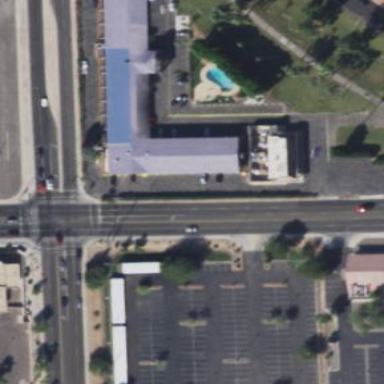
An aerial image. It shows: Hotel building.